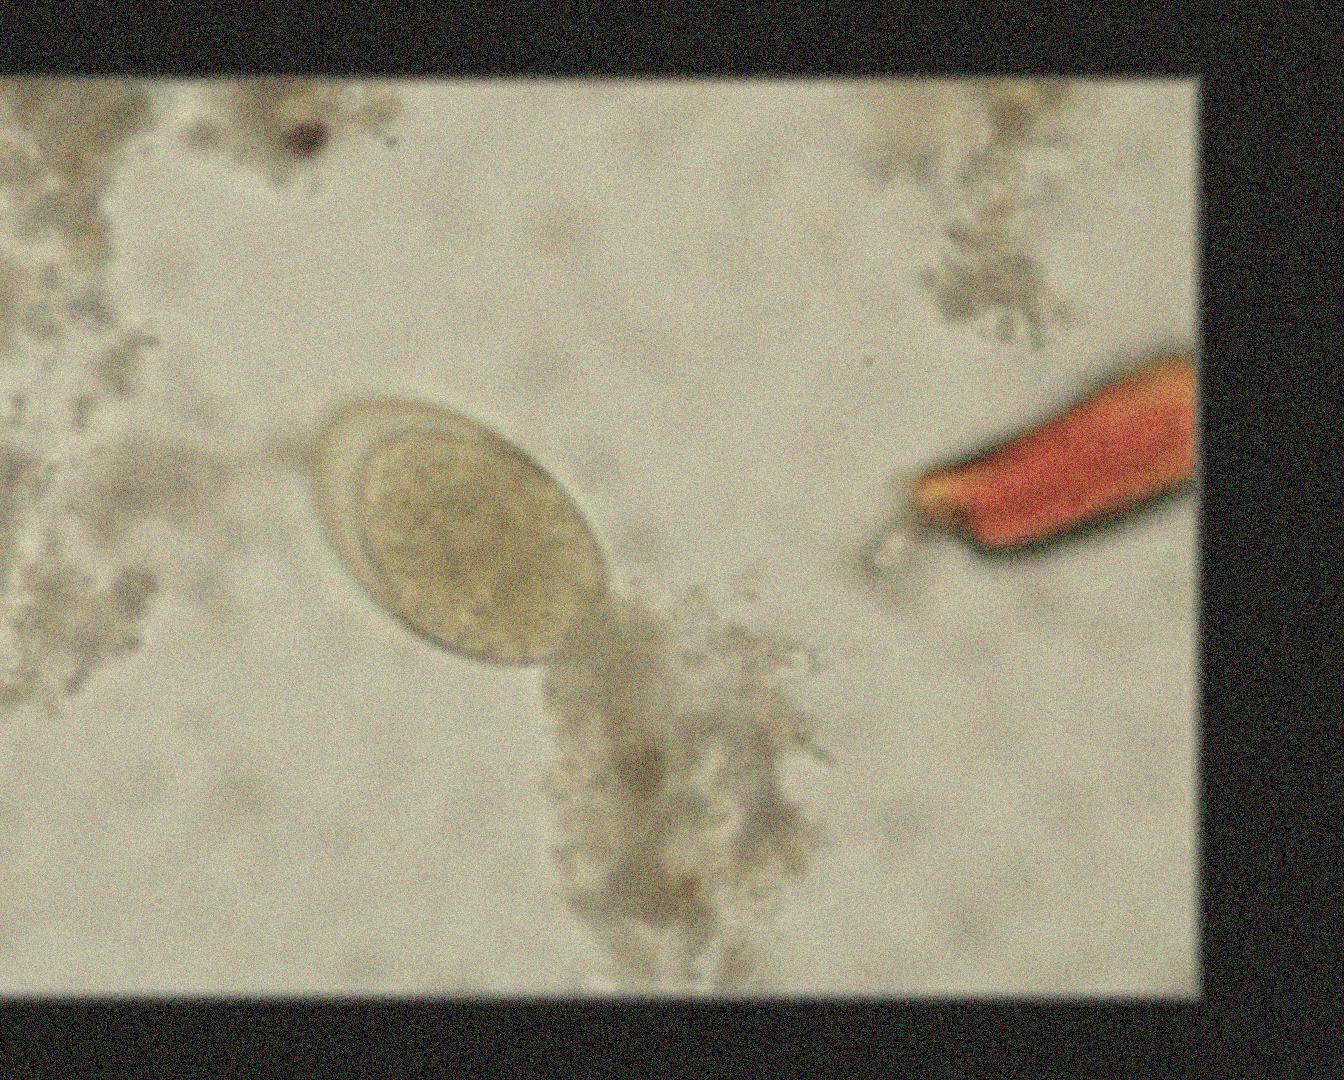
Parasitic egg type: Fasciolopsis buski